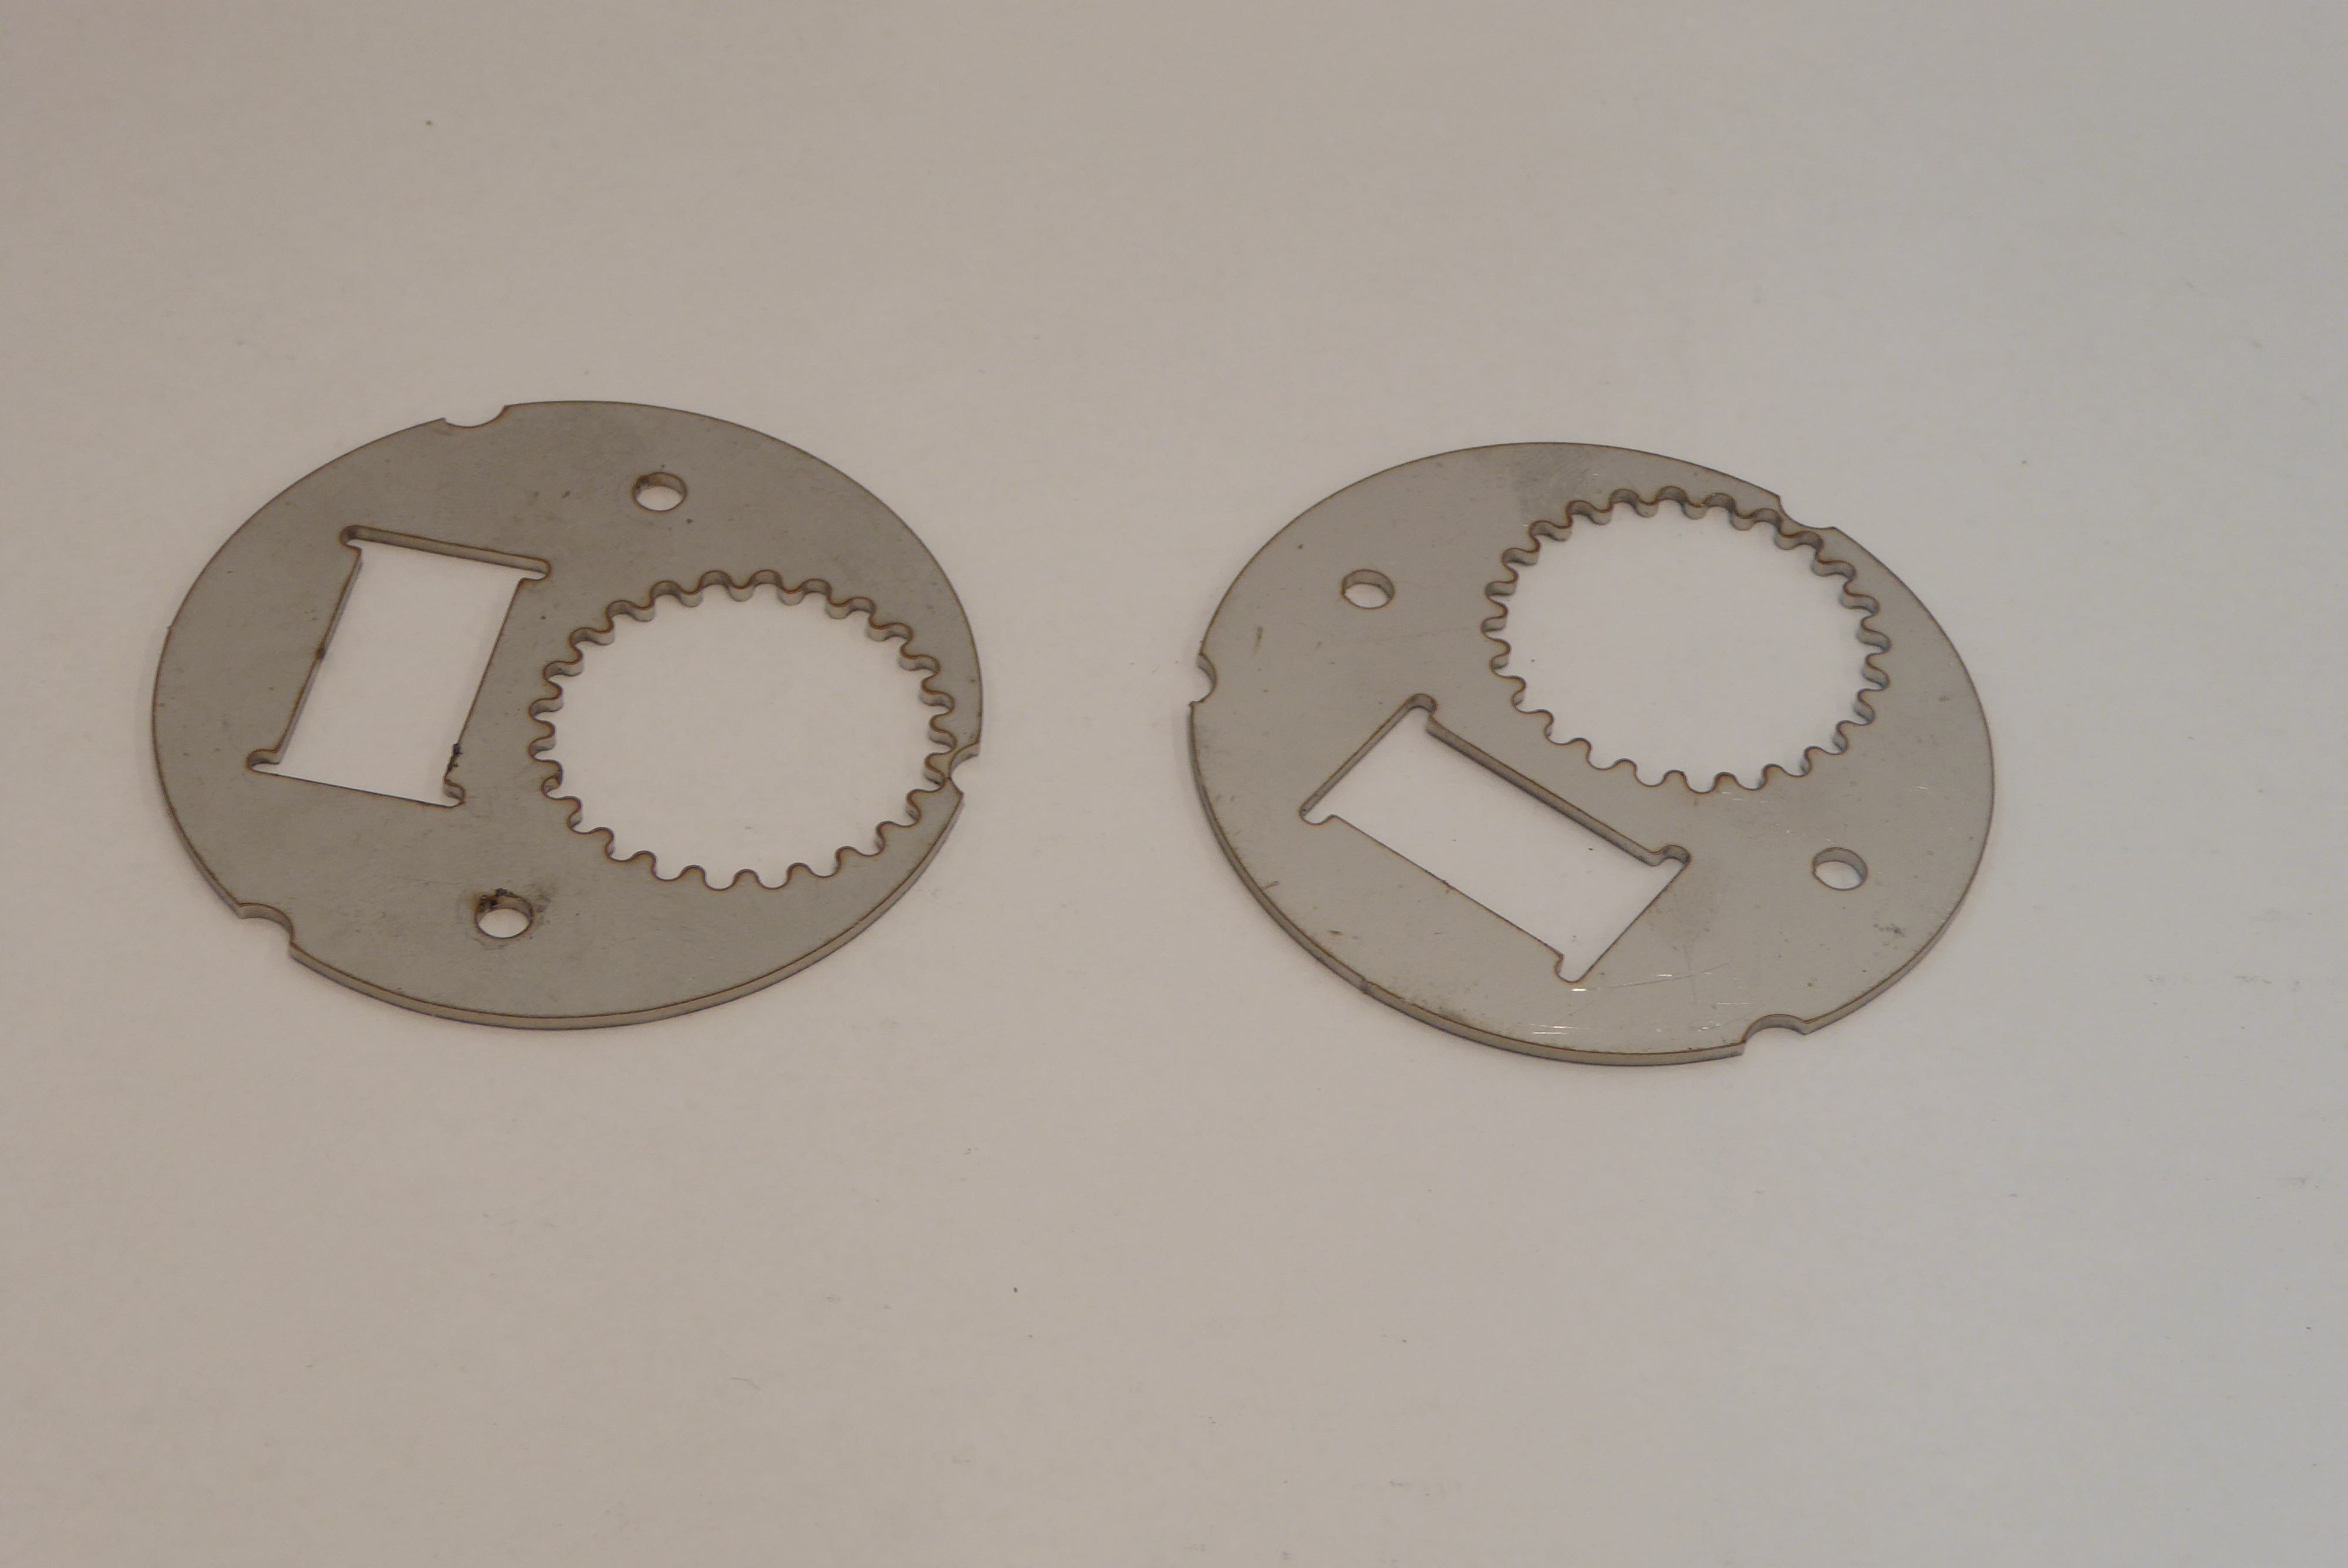
Label: Bottle Opener - Inlay